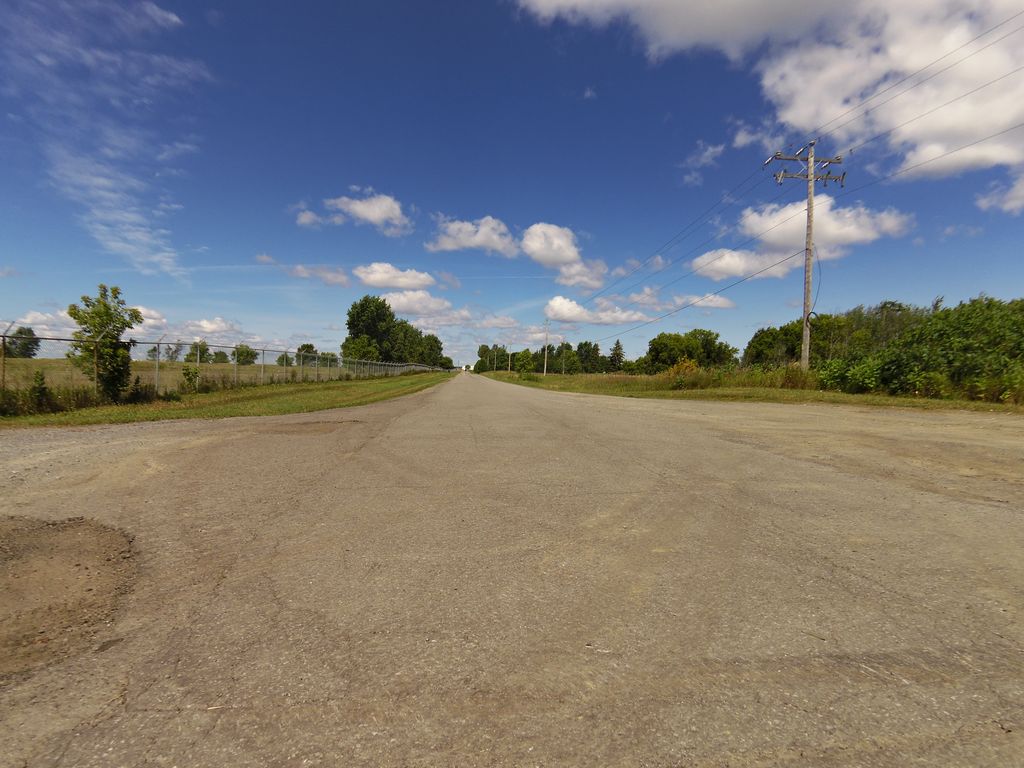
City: ottawa-gatineau